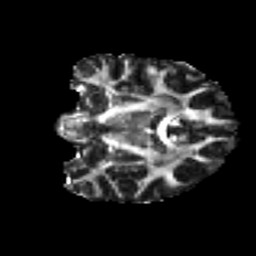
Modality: FA
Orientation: coronal
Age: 22
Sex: female
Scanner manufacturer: ge
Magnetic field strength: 3 T
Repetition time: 7.8 s
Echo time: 0.0606 s